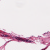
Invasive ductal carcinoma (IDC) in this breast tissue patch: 0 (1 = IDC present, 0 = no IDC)